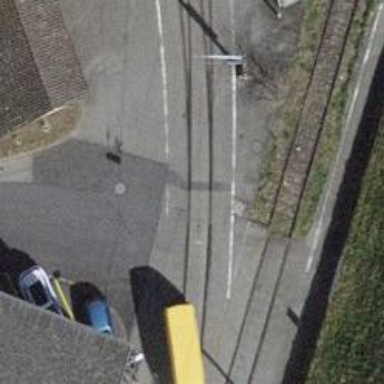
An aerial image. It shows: Railway switch.